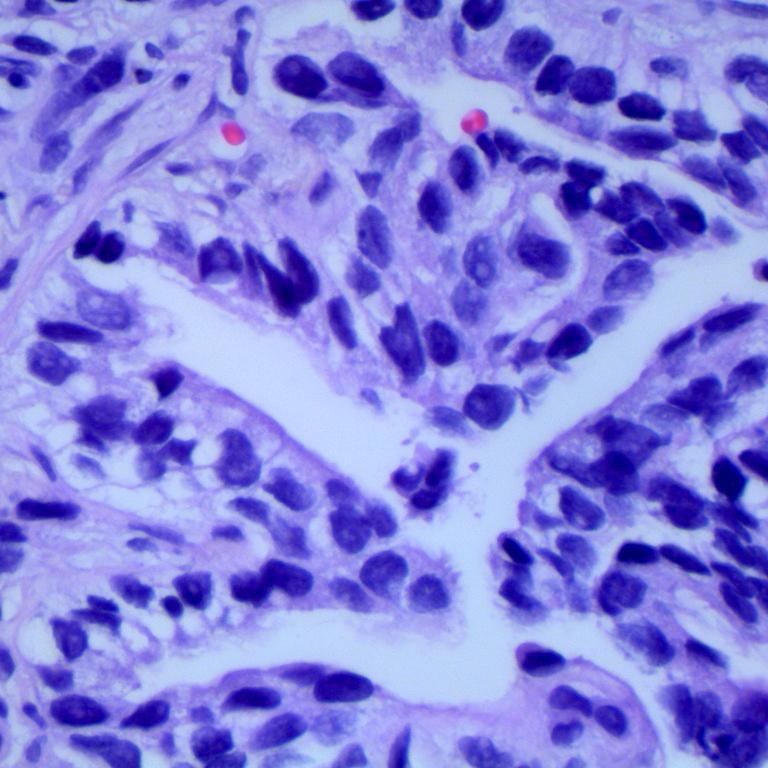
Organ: lung
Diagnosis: adenocarcinomas